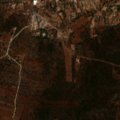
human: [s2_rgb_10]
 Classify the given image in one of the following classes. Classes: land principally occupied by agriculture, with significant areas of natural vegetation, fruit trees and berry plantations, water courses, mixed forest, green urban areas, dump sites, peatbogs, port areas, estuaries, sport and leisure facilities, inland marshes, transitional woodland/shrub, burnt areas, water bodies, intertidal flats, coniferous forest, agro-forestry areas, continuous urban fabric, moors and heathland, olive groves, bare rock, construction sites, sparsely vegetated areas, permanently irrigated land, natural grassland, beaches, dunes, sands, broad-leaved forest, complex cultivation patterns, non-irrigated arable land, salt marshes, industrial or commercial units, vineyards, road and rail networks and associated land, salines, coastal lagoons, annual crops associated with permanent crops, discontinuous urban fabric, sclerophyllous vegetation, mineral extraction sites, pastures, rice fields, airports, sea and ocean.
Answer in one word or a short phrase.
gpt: annual crops associated with permanent crops, sclerophyllous vegetation